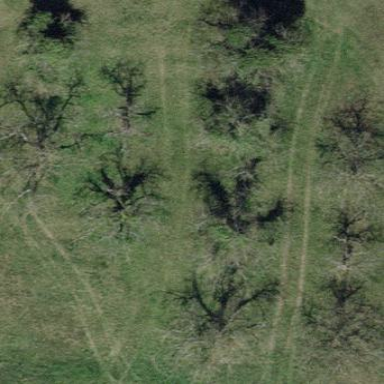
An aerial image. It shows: Orchard.